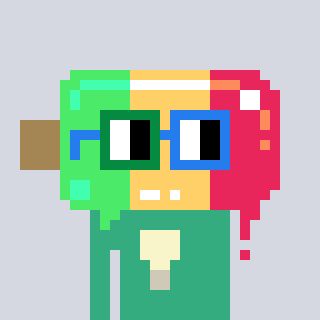
a pixel art character with square green and blue glasses, a icepop-shaped head and a teal-colored body on a cool background